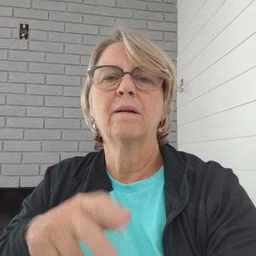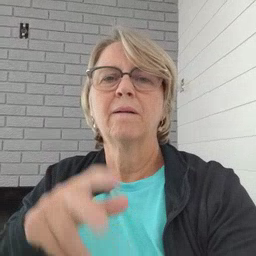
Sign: bug